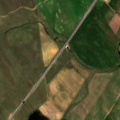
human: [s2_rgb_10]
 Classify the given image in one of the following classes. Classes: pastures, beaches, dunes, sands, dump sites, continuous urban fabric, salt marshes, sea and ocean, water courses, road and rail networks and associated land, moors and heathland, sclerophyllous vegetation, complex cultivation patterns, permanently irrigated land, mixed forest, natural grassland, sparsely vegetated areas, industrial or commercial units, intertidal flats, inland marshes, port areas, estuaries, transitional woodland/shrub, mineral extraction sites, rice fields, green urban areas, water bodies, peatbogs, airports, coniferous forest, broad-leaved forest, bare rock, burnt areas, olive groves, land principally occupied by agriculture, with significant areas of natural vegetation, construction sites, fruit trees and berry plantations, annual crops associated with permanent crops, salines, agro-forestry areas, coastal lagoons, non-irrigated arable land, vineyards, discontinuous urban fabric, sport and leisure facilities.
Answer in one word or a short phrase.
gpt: non-irrigated arable land